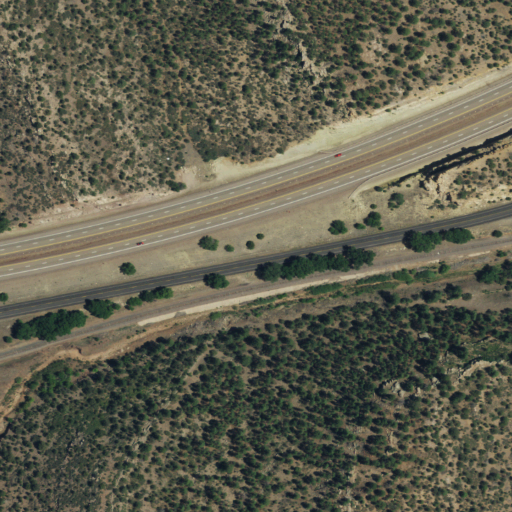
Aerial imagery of gap in New Mexico named Puerto del Sur containing evergreen forest, shrub, open development, medium intensity development, and low intensity development